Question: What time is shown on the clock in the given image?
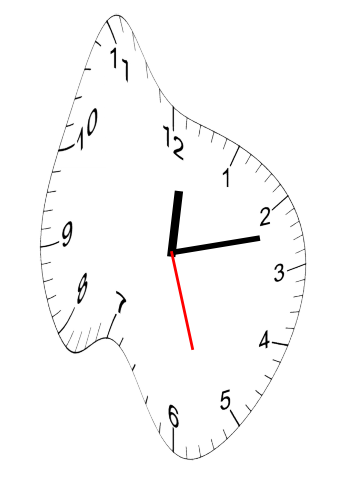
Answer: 12:12:27